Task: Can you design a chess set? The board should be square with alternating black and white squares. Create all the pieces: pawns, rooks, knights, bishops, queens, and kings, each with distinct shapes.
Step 5422:
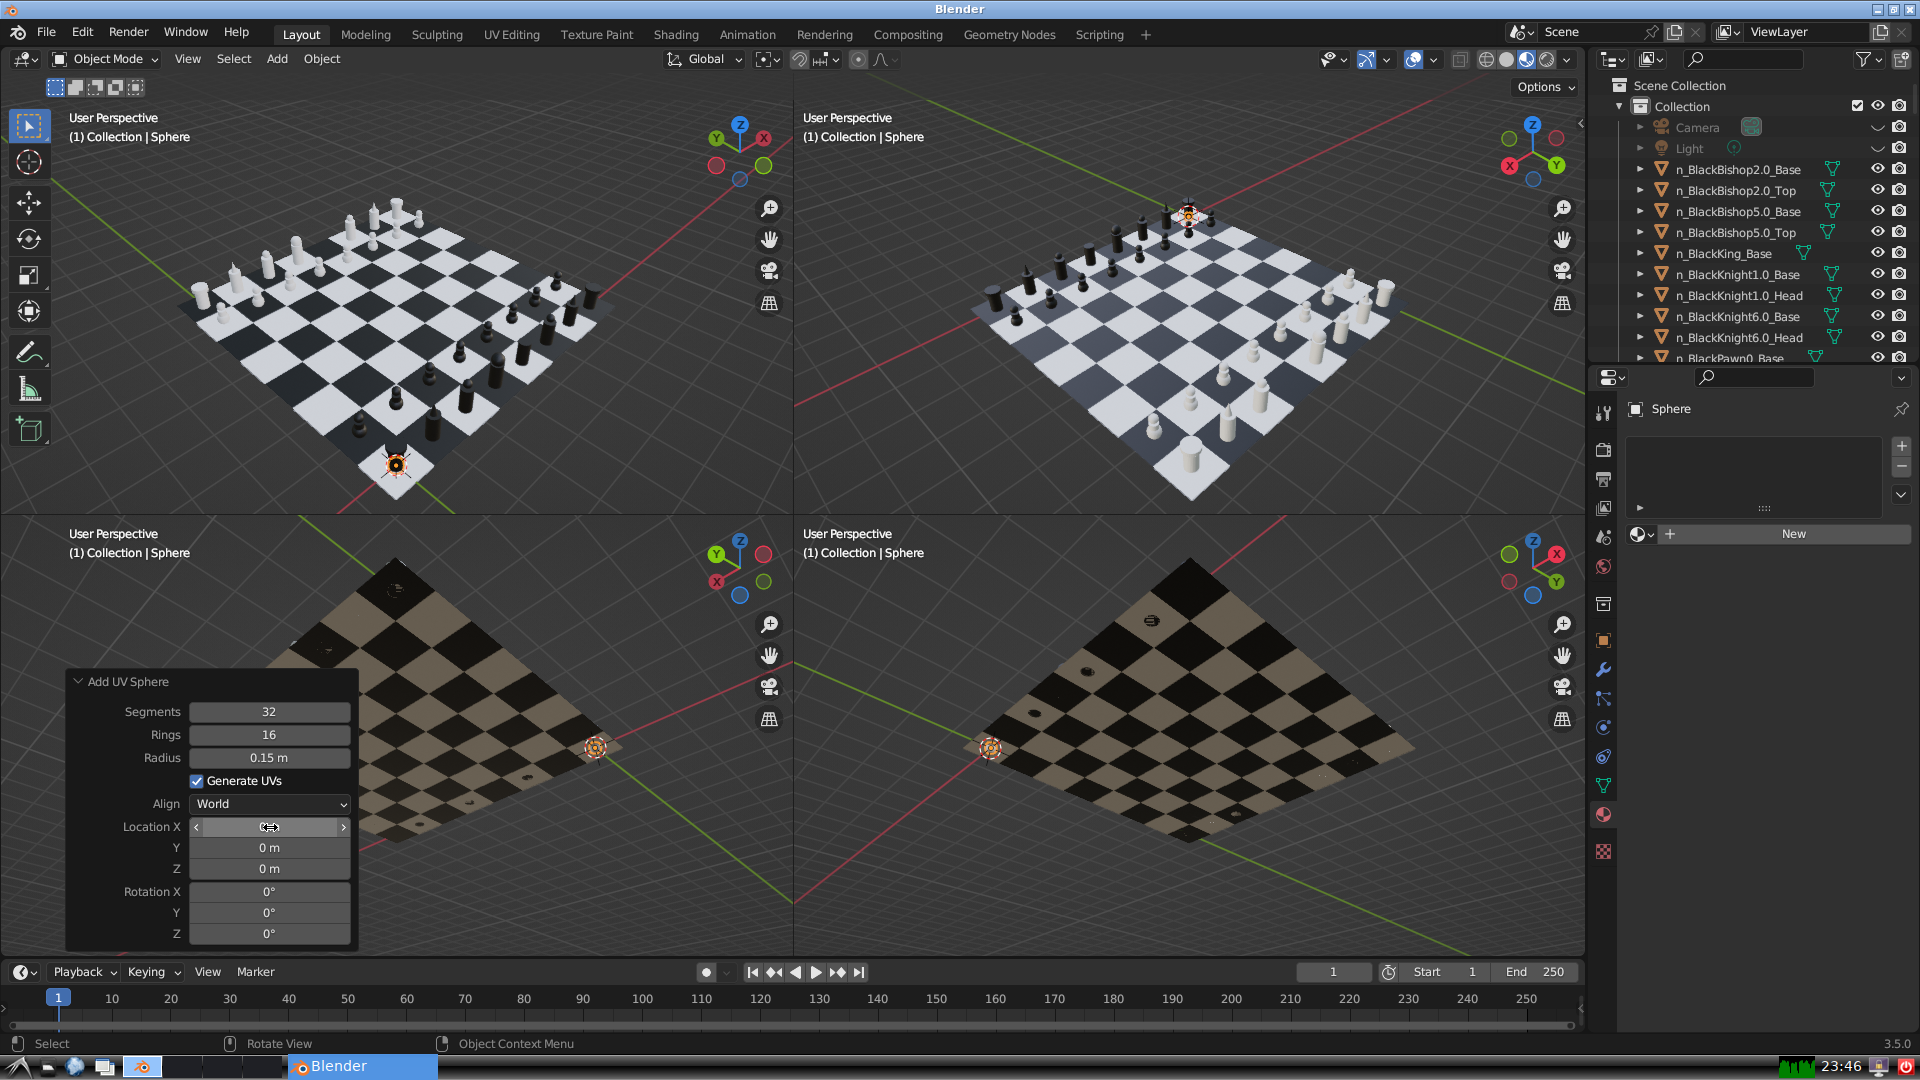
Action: click: no